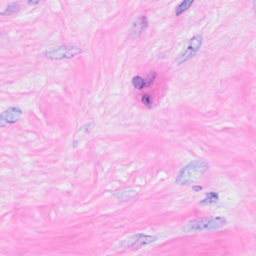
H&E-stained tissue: Breast